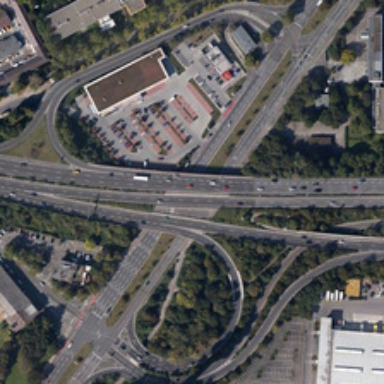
Several buildings and many green trees are near a viaduct with many cars .